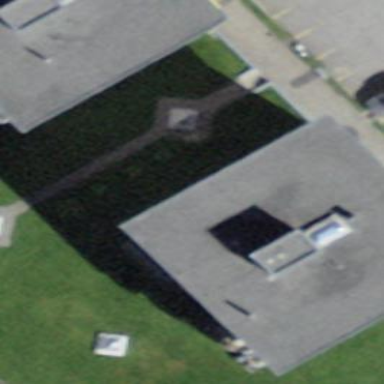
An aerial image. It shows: Building with flat roof.